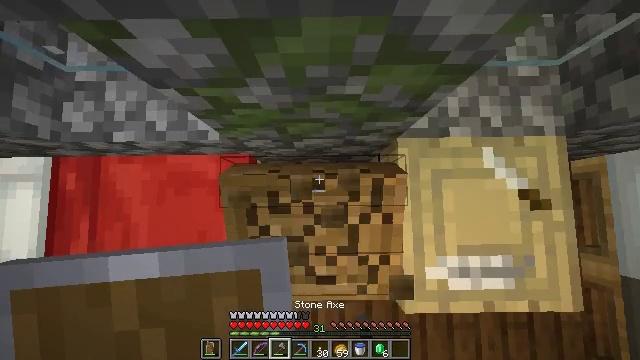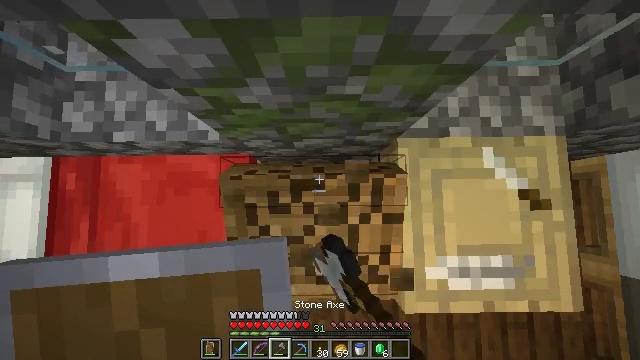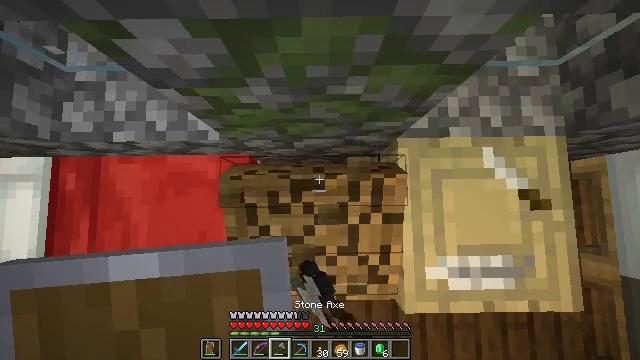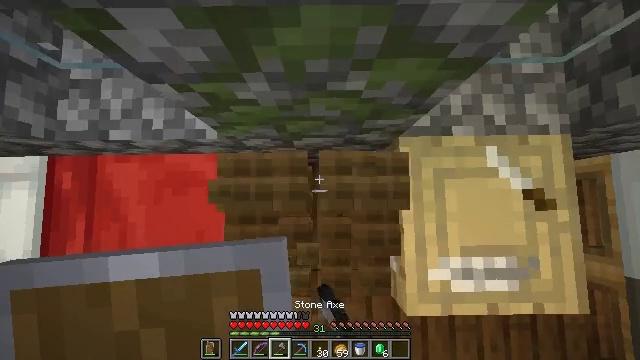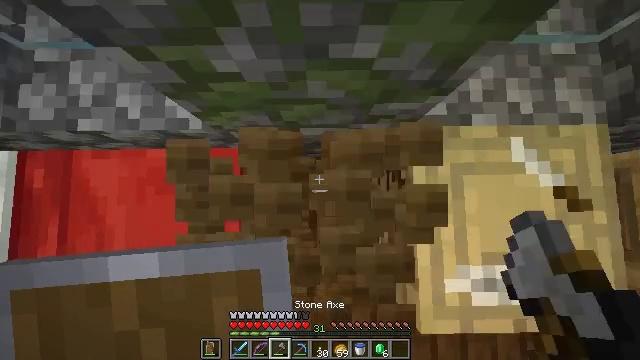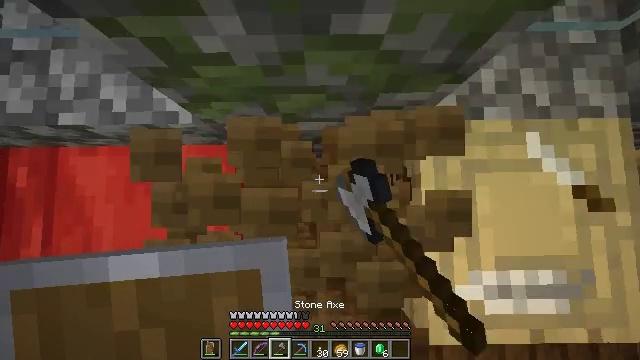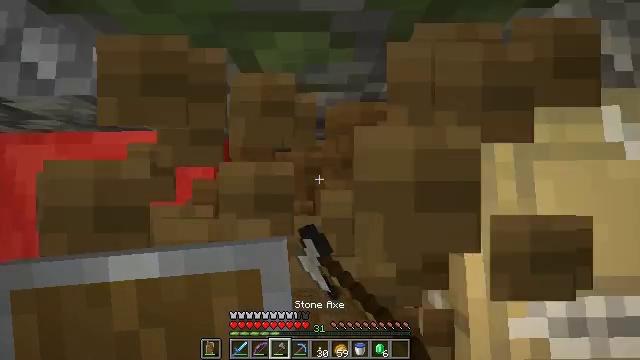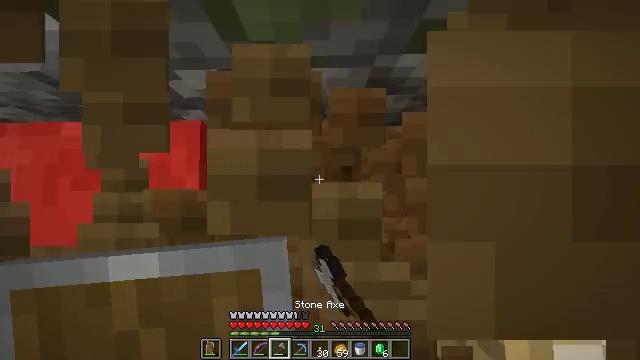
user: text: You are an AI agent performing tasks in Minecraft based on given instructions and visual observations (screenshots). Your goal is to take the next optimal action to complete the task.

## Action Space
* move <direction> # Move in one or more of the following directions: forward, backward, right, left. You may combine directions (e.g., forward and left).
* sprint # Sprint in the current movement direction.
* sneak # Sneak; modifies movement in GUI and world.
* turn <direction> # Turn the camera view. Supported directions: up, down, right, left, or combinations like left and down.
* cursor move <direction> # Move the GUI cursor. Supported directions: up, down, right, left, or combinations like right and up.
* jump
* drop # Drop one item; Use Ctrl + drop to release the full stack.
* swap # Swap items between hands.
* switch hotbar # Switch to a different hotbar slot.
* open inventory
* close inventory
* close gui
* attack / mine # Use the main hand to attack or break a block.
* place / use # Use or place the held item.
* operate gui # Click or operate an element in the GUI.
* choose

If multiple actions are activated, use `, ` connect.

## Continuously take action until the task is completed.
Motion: motion action
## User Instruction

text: Retrieve the lectern from the structure.
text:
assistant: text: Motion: attack / mine
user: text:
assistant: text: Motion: attack / mine
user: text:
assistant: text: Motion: attack / mine
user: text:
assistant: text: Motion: attack / mine
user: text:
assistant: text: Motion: attack / mine
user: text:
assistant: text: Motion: attack / mine
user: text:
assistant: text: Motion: attack / mine
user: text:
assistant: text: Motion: attack / mine